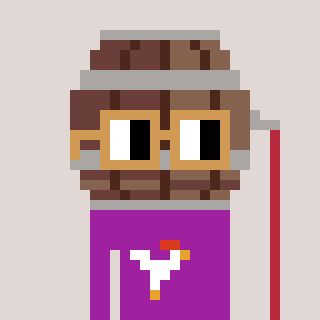
a pixel art character with square brown glasses, a wine barrel-shaped head and a magenta-colored body on a warm background